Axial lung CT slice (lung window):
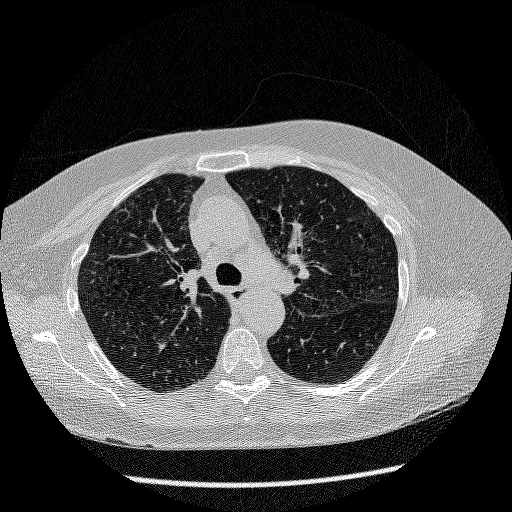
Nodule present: no